Question: I have a 'JXTable' compound of 6 columns and two of them are 'JCheckBox'. I would like to have the following behavior:
- -
I edited an image with Photoshop to show the desired result:

For the 'CheckOne' and 'CheckTwo' columns i use a custom 'TableCellEditor' and 'TableCellRenderer' :
'''
public class CheckBoxCellEditor extends AbstractCellEditor implements TableCellEditor {
private static final long serialVersionUID = 1L;
private JCheckBox checkBox = new JCheckBox();
public CheckBoxCellEditor() {
checkBox.setHorizontalAlignment(SwingConstants.CENTER);
}
@Override
public Component getTableCellEditorComponent(JTable table,
Object value, boolean isSelected, int row, int column) {
checkBox.setSelected(value==null ? false : (boolean)value);
return checkBox;
}
@Override
public Object getCellEditorValue() {
return checkBox.isSelected();
}
}
'''
'''
public class CheckBoxCellRenderer extends JCheckBox implements TableCellRenderer{
private static final long serialVersionUID = 1L;
public CheckBoxCellRenderer() {
setHorizontalAlignment(SwingConstants.CENTER);
}
@Override
public Component getTableCellRendererComponent(JTable table, Object value,
boolean isSelected, boolean hasFocus, int row, int column) {
setSelected(value==null ? false : (boolean)value);
return this;
}
}
'''
And this is how i set them:
'''
//CheckOne
table.getColumn(4).setCellEditor(new CheckBoxCellEditor());
table.getColumn(4).setCellRenderer(new CheckBoxCellRenderer());
//CheckTwo
table.getColumn(5).setCellEditor(new CheckBoxCellEditor());
table.getColumn(5).setCellRenderer(new CheckBoxCellRenderer());
'''
I tried to add a 'PropertyChangeListener' to the 'JXTable' and implement the behavior from there, but i couldn't get it done.
Then i realised that my custom editor and renderer were changing all the column components at the same time instead of only the desired component.
So, i tried to make the changes in the 'TableCellEditor' and 'TableCellRenderer', and in the 'PropertyChangeListener' but, again, i couldn't figure it out.
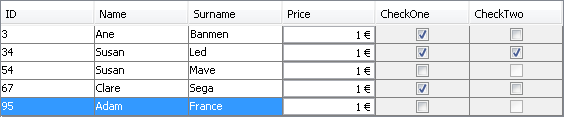
Answer: First off please note your problem is not related to JXTable but renderers / editors / model.
As @mKorbel points out JCheckBox is the default Renderer/Editor for booleans and generally speaking you won't need to re-invent the wheel: just override <URL> properly to return Boolean on both 5th and 6th columns.
However, because of this requirement:
>
This is not the default renderer's behavior so you actually need your own renderer. only renderer, you don't need an editor: as @mKorbel points out you need a little work with the table model.
### Renderer
'''
class CheckBoxCellRenderer implements TableCellRenderer {
private final JCheckBox renderer;
public CheckBoxCellRenderer() {
renderer = new JCheckBox();
renderer.setHorizontalAlignment(SwingConstants.CENTER);
}
@Override
public Component getTableCellRendererComponent(JTable table, Object value, boolean isSelected, boolean hasFocus, int row, int column) {
Color bg = isSelected
? table.getSelectionBackground() : table.getBackground();
renderer.setBackground(bg);
renderer.setEnabled(table.isCellEditable(row, column));
renderer.setSelected(value != null && (Boolean)value);
return renderer;
}
}
'''
### Model
You need to work on both <URL> methods to properly update your second booleans column based on values on first one. For instance consider this snippet:
'''
// A default model with 5 rows and 6 columns
DefaultTableModel model = new DefaultTableModel(5, 6) {
@Override
public Class<?> getColumnClass(int columnIndex) {
switch(columnIndex) {
case 4:
case 5: return Boolean.class; // Both 5th and 6th columns are booleans
}
return super.getColumnClass(columnIndex);
}
@Override
public boolean isCellEditable(int row, int column) {
/*
* In order to know if 6th column is editable, you have to check
* 5th column's value.
*/
if(column == 5) {
Object value = getValueAt(row, 4);
return value != null && (Boolean)value;
}
return super.isCellEditable(row, column);
}
@Override
public void setValueAt(Object aValue, int row, int column) {
/*
* If 5th column value is updated to FALSE, you need to
* set 6th column's value to FALSE as well
*/
if(column == 4) {
super.setValueAt(Boolean.FALSE, row, 5);
}
super.setValueAt(aValue, row, column);
}
};
'''
---
## Test it
Here is a complete test case. Hope it helps.
'''
import java.awt.Color;
import java.awt.Component;
import javax.swing.JCheckBox;
import javax.swing.JFrame;
import javax.swing.JScrollPane;
import javax.swing.JTable;
import javax.swing.SwingConstants;
import javax.swing.SwingUtilities;
import javax.swing.table.DefaultTableModel;
import javax.swing.table.TableCellRenderer;
/**
* @author dic19
*/
public class Demo {
private void createAndShowGui() {
DefaultTableModel model = new DefaultTableModel(5, 6) {
@Override
public Class<?> getColumnClass(int columnIndex) {
switch(columnIndex) {
case 4:
case 5: return Boolean.class;
}
return super.getColumnClass(columnIndex);
}
@Override
public boolean isCellEditable(int row, int column) {
if(column == 5) {
Object value = getValueAt(row, 4);
return value != null && (Boolean)value;
}
return super.isCellEditable(row, column);
}
@Override
public void setValueAt(Object aValue, int row, int column) {
if(column == 4) {
super.setValueAt(false, row, 5);
}
super.setValueAt(aValue, row, column);
}
};
JTable table = new JTable(model);
table.getDefaultRenderer(null);
table.getColumnModel().getColumn(5).setCellRenderer(new CheckBoxCellRenderer());
JScrollPane scrollPane = new JScrollPane(table);
JFrame frame = new JFrame("Demo");
frame.setDefaultCloseOperation(JFrame.DISPOSE_ON_CLOSE);
frame.add(scrollPane);
frame.pack();
frame.setLocationByPlatform(true);
frame.setVisible(true);
}
class CheckBoxCellRenderer implements TableCellRenderer {
private final JCheckBox renderer;
public CheckBoxCellRenderer() {
renderer = new JCheckBox();
renderer.setHorizontalAlignment(SwingConstants.CENTER);
}
@Override
public Component getTableCellRendererComponent(JTable table, Object value, boolean isSelected, boolean hasFocus, int row, int column) {
Color bg = isSelected
? table.getSelectionBackground() : table.getBackground();
renderer.setBackground(bg);
renderer.setEnabled(table.isCellEditable(row, column));
renderer.setSelected(value != null && (Boolean)value);
return renderer;
}
}
public static void main(String[] args) {
SwingUtilities.invokeLater(new Runnable() {
@Override
public void run() {
new Demo().createAndShowGui();
}
});
}
}
'''